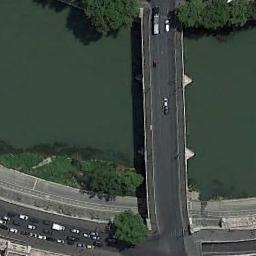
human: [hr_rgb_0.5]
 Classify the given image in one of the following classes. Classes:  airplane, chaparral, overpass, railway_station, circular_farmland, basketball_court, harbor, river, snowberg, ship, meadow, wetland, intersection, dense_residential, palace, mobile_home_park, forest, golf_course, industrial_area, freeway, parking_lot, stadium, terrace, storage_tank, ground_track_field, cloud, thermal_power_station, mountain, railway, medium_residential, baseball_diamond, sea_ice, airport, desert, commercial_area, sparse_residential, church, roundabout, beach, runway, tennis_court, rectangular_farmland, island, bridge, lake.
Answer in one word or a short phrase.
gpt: bridge